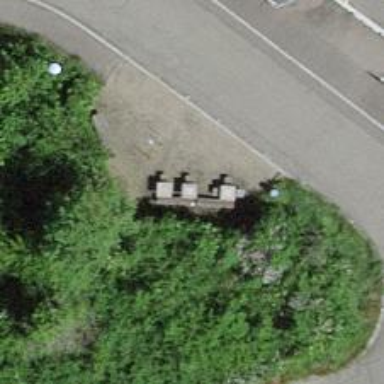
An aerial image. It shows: Picnic table located in leisure land area.